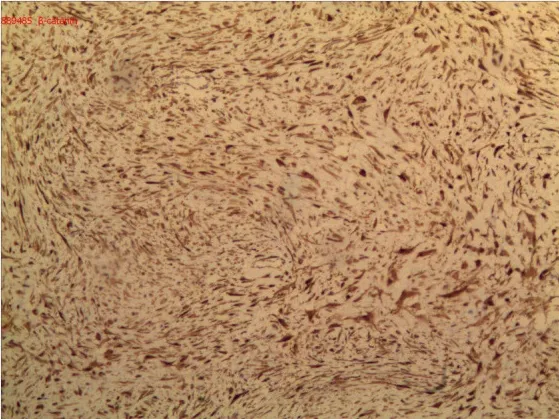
Immunohistochemical analysis demonstrated diffuse nuclear expression of beta-catenin.
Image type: pathology (immunostaining)